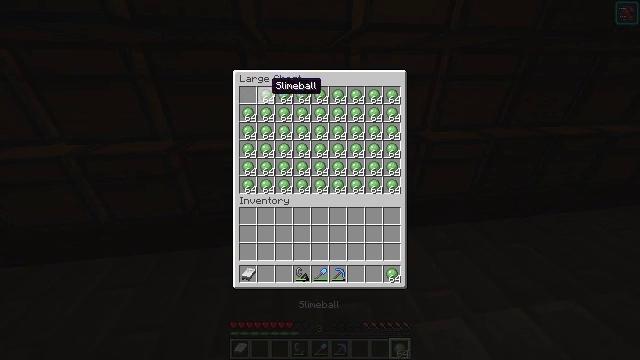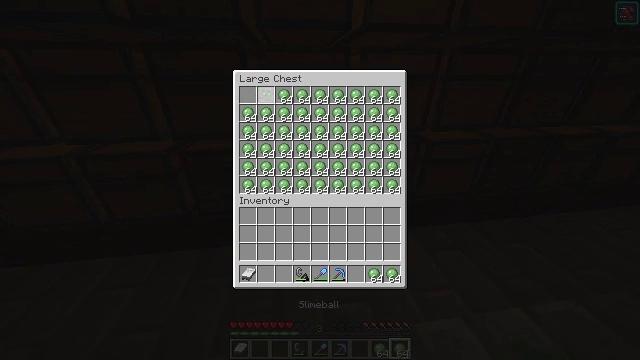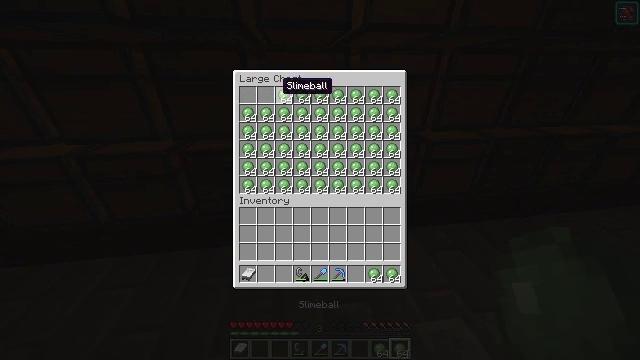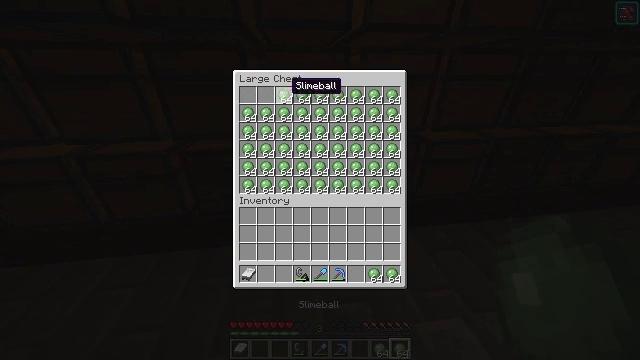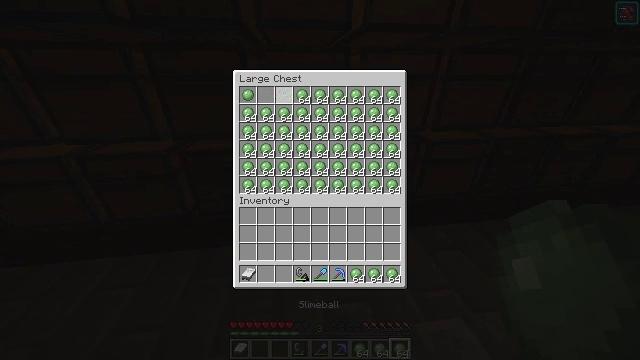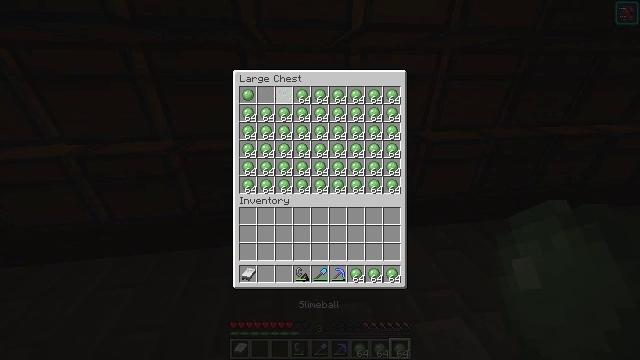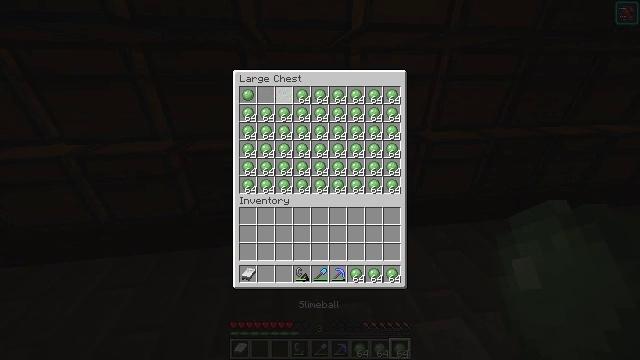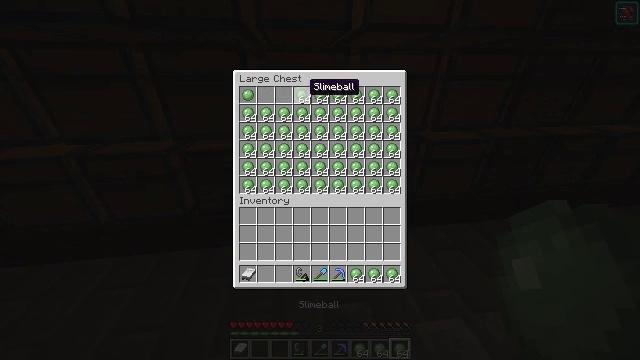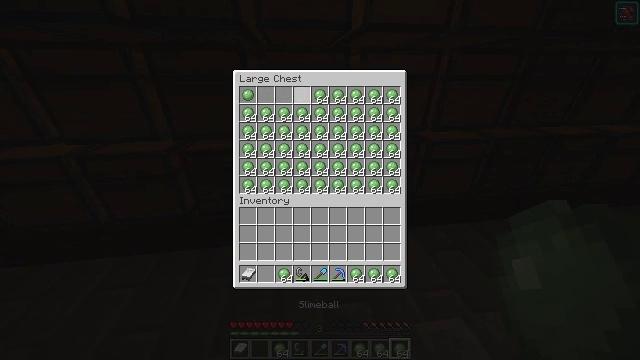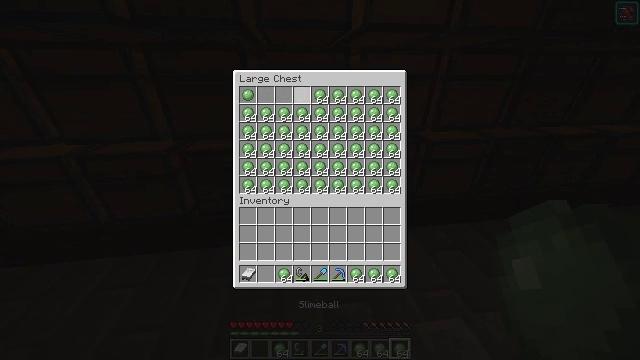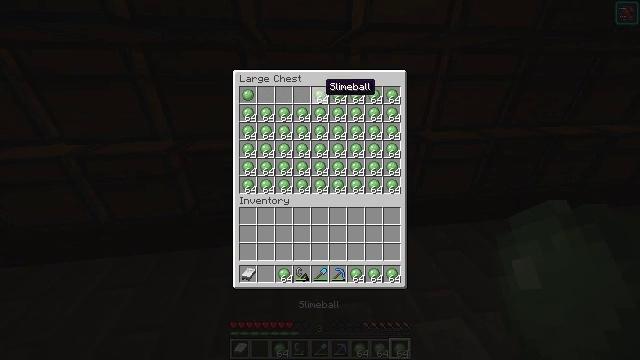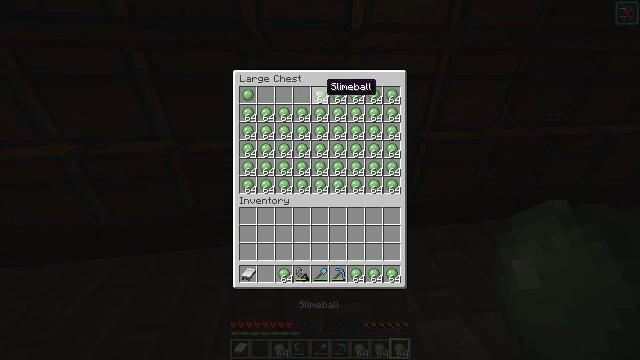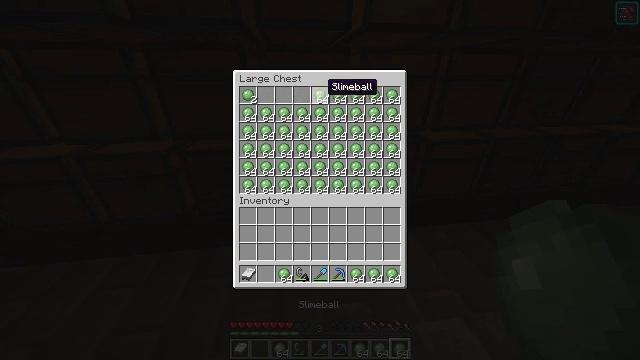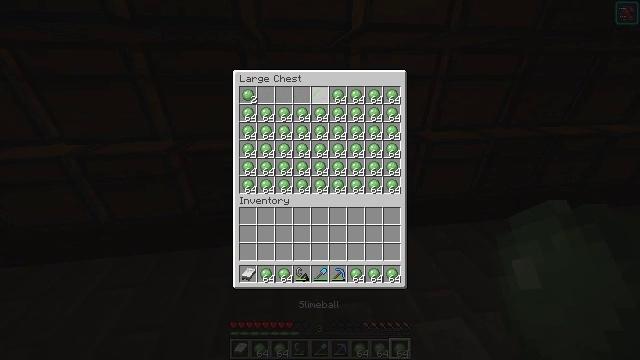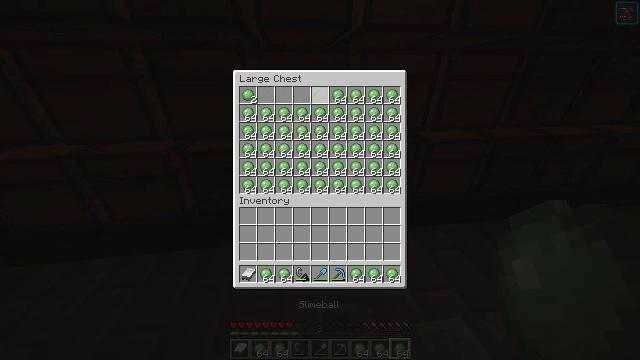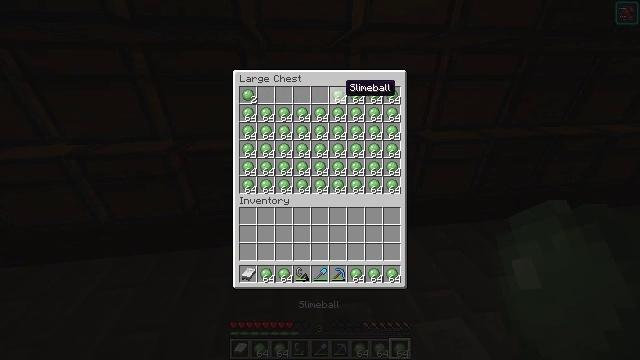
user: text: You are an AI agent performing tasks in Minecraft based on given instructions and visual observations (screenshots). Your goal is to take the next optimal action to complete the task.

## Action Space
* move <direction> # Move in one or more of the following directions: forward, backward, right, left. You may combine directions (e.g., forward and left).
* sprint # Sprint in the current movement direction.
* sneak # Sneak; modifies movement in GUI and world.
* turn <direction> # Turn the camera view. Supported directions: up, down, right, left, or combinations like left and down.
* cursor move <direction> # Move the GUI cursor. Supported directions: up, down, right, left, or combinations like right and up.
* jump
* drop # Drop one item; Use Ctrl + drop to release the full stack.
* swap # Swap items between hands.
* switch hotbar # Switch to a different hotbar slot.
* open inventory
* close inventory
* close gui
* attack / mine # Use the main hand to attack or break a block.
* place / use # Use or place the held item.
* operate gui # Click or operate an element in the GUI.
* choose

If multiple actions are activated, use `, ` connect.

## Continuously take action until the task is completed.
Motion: motion action
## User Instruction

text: Interact with the crafting table to create a slime block.
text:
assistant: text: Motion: sneak, choose
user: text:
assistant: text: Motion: sneak, cursor move right, choose
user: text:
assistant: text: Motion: sneak, cursor move right
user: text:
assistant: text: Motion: sneak, choose
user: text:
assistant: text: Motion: sneak, choose
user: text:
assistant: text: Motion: sneak
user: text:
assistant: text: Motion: sneak, cursor move right
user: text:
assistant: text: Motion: sneak, choose
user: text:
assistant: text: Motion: sneak, choose
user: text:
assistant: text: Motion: sneak, cursor move right
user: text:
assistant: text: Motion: sneak
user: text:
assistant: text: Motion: sneak
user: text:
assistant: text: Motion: sneak, choose
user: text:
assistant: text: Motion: sneak, choose
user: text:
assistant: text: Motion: sneak, cursor move right
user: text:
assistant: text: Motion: sneak, choose
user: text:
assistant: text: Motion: sneak, choose
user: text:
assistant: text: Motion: sneak, cursor move right
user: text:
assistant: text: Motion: sneak, cursor move right
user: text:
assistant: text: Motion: sneak
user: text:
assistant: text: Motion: sneak, choose
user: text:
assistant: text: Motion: sneak
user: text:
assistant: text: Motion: sneak
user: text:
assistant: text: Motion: sneak
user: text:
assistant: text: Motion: sneak, choose
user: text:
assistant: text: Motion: sneak, choose
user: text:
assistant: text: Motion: sneak, choose
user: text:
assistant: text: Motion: sneak, cursor move right
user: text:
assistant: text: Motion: sneak
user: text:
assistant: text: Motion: sneak, choose